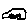
Label: car